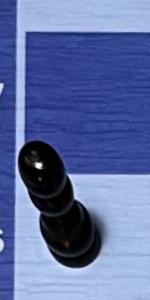
Label: Pawn_Black